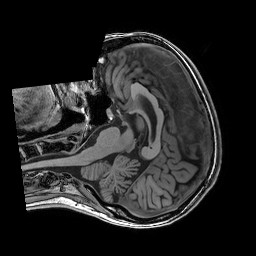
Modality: T1w
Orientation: axial
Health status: healthy
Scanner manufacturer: philips
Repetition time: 0.007626 s
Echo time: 0.00351 s